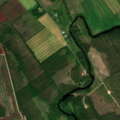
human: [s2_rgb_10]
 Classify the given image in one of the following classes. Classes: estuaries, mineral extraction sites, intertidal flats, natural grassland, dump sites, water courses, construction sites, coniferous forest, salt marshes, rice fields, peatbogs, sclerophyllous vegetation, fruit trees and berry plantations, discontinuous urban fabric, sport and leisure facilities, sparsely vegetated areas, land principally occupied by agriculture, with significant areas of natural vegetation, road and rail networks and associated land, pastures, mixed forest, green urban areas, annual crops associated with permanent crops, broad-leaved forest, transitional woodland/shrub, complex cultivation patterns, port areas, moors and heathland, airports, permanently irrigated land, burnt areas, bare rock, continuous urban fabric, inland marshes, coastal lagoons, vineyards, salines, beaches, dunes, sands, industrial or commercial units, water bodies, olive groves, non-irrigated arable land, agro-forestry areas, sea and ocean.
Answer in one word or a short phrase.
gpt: non-irrigated arable land, coniferous forest, transitional woodland/shrub, peatbogs